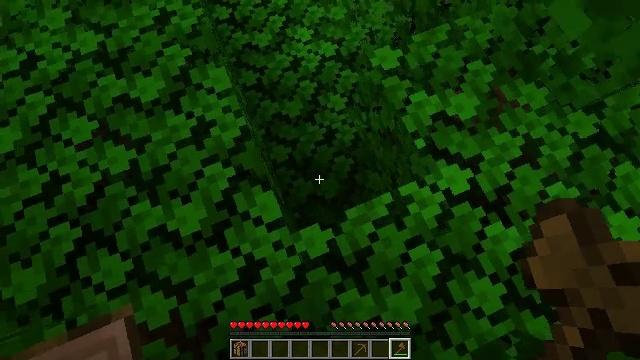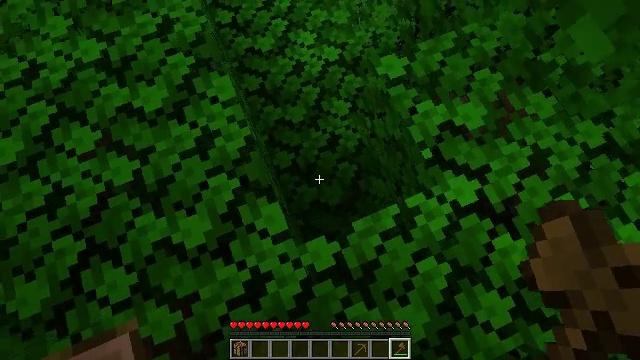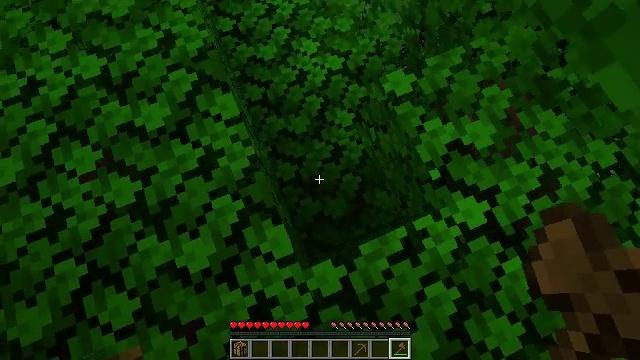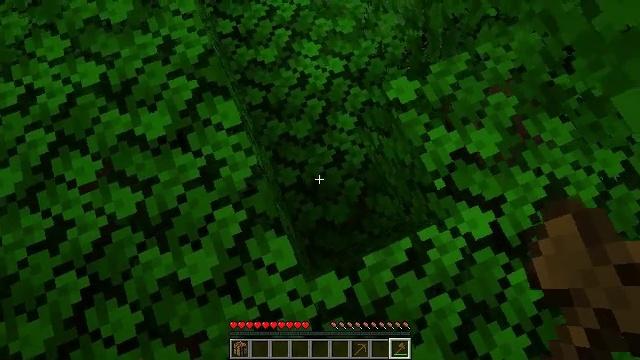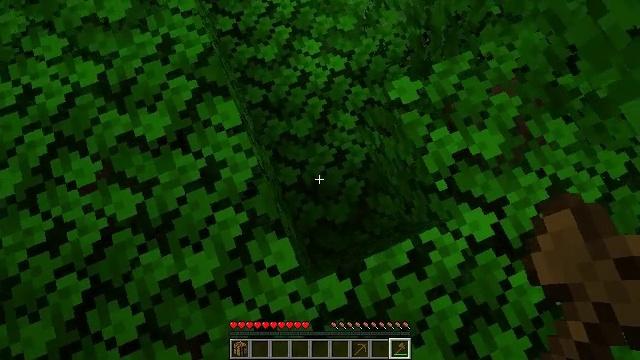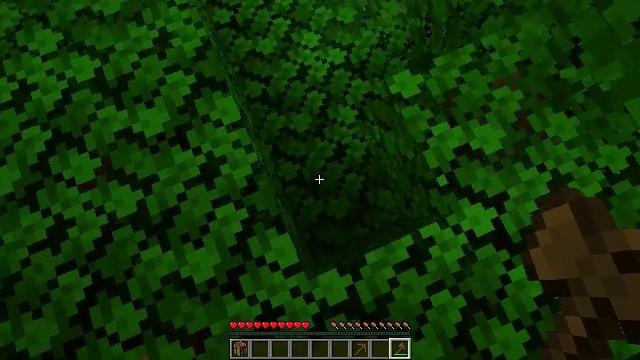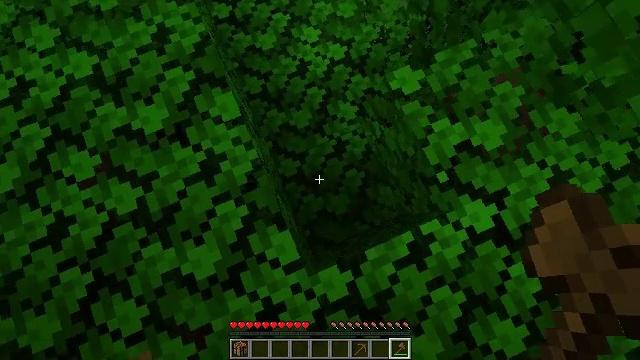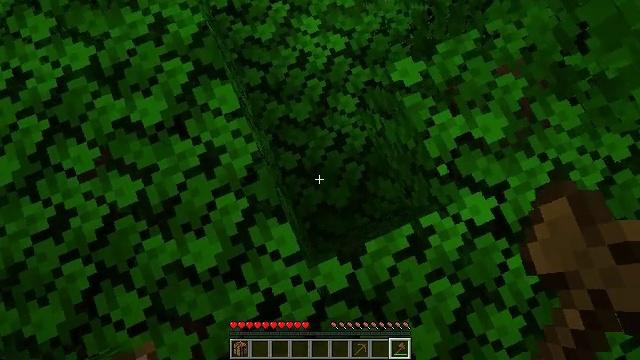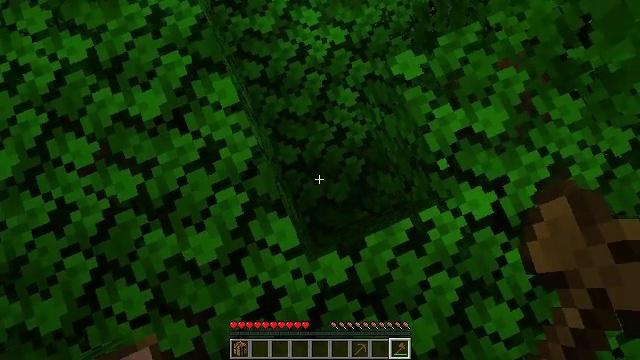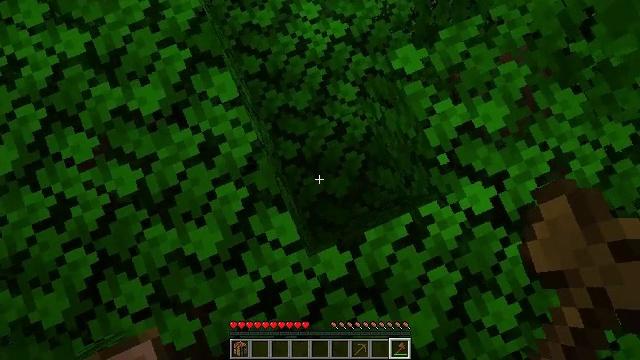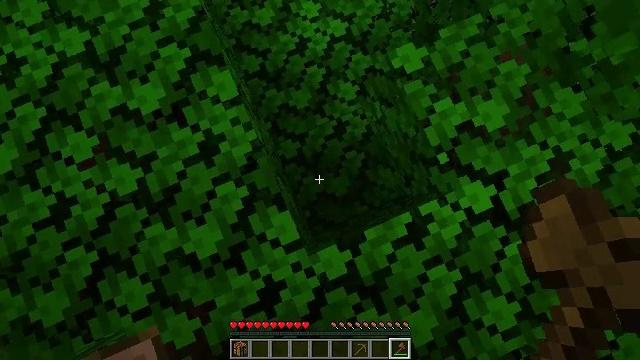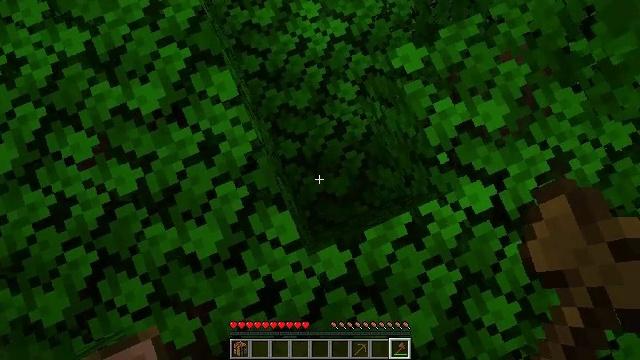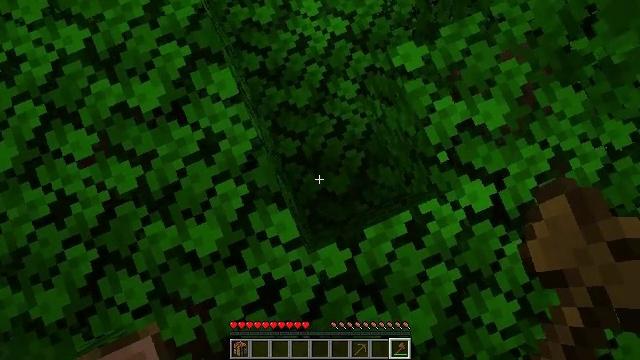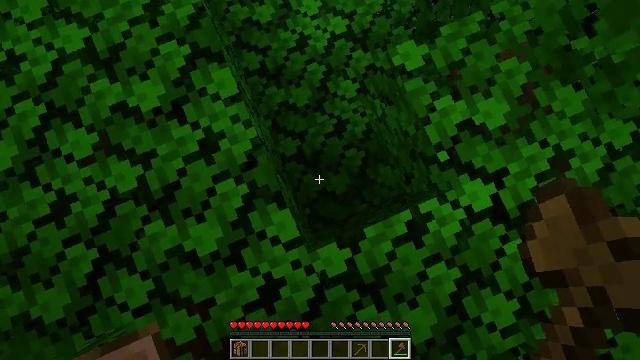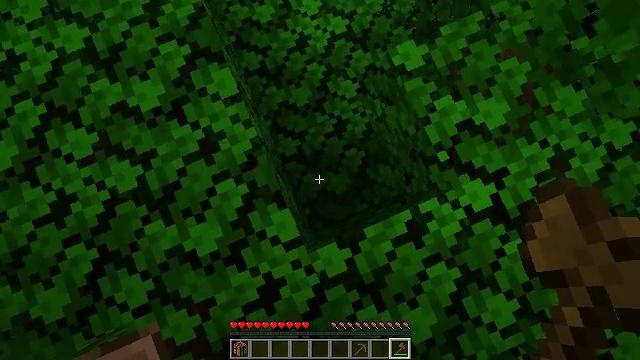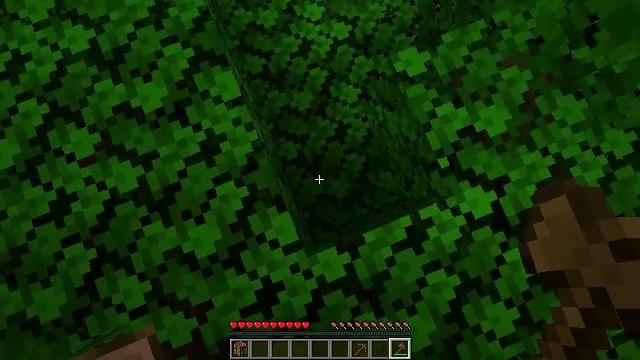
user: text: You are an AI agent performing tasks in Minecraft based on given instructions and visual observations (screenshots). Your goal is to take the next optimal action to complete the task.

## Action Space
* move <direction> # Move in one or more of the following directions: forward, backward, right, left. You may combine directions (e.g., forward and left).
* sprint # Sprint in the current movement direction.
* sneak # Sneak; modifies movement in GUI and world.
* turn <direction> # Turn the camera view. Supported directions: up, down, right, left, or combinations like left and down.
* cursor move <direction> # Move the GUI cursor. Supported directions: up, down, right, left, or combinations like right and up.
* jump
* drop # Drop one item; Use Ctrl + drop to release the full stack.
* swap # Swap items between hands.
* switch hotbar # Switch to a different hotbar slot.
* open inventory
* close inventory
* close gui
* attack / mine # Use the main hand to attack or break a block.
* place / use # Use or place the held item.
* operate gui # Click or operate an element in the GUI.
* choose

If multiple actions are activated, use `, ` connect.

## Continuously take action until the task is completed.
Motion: motion action
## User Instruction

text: Gather vines from trees or structures.
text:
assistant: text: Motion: move forward
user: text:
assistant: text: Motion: no_op
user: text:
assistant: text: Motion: no_op
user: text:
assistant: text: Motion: no_op
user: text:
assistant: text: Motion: turn down
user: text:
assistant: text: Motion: no_op
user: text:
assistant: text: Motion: turn down
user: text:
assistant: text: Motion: turn down
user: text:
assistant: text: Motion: turn down
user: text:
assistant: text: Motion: no_op
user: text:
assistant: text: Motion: no_op
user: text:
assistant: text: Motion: no_op
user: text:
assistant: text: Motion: no_op
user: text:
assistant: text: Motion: no_op
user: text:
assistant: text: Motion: turn left
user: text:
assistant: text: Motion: no_op
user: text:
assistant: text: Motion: turn left and up
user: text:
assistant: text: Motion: turn left and up
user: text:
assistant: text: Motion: turn left and up
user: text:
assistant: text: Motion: turn left
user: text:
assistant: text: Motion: no_op
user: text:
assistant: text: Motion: no_op
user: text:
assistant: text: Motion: turn left and up
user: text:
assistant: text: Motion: turn left and up
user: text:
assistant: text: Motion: turn left and up
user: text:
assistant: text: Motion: turn left and up
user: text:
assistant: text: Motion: turn left and up
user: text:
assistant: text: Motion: turn left and up
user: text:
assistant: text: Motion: turn left and up
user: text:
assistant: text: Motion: turn left and up